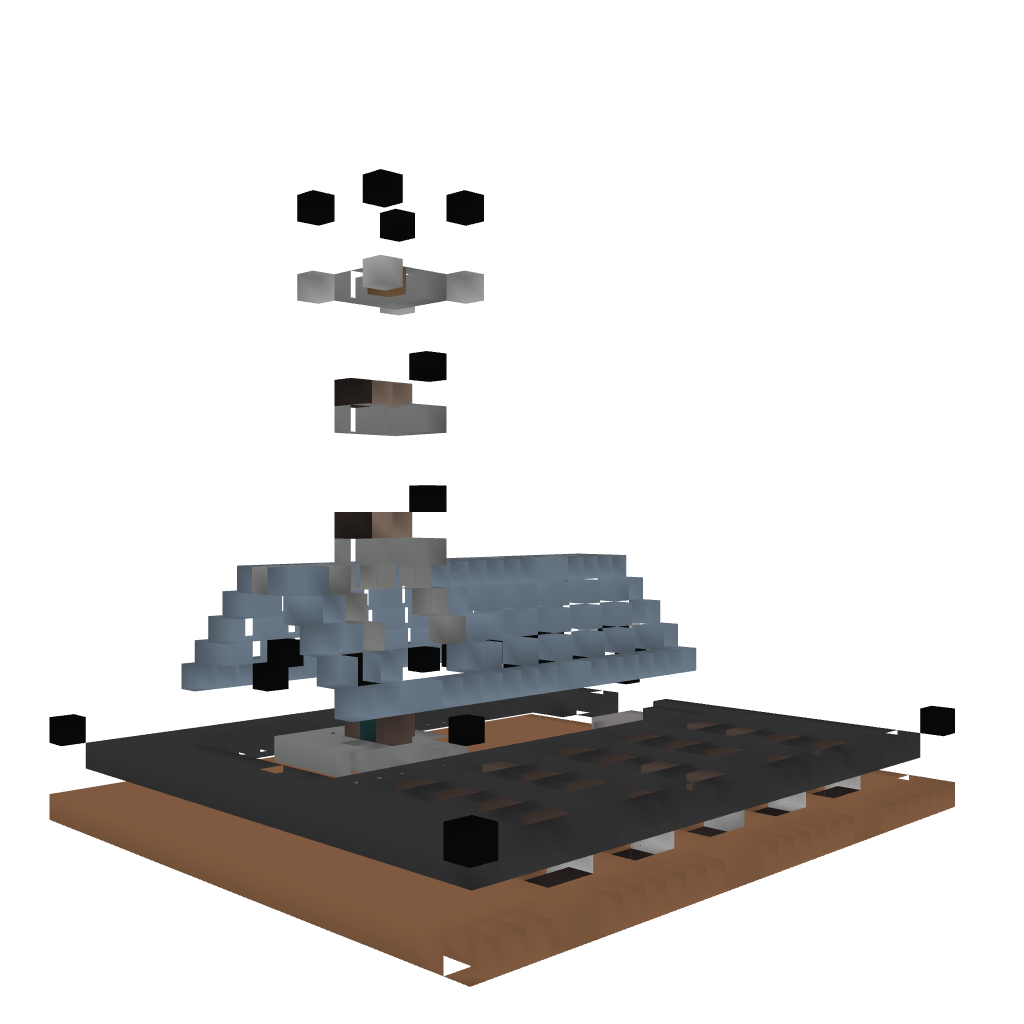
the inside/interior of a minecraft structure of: Church with Cemetery